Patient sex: M
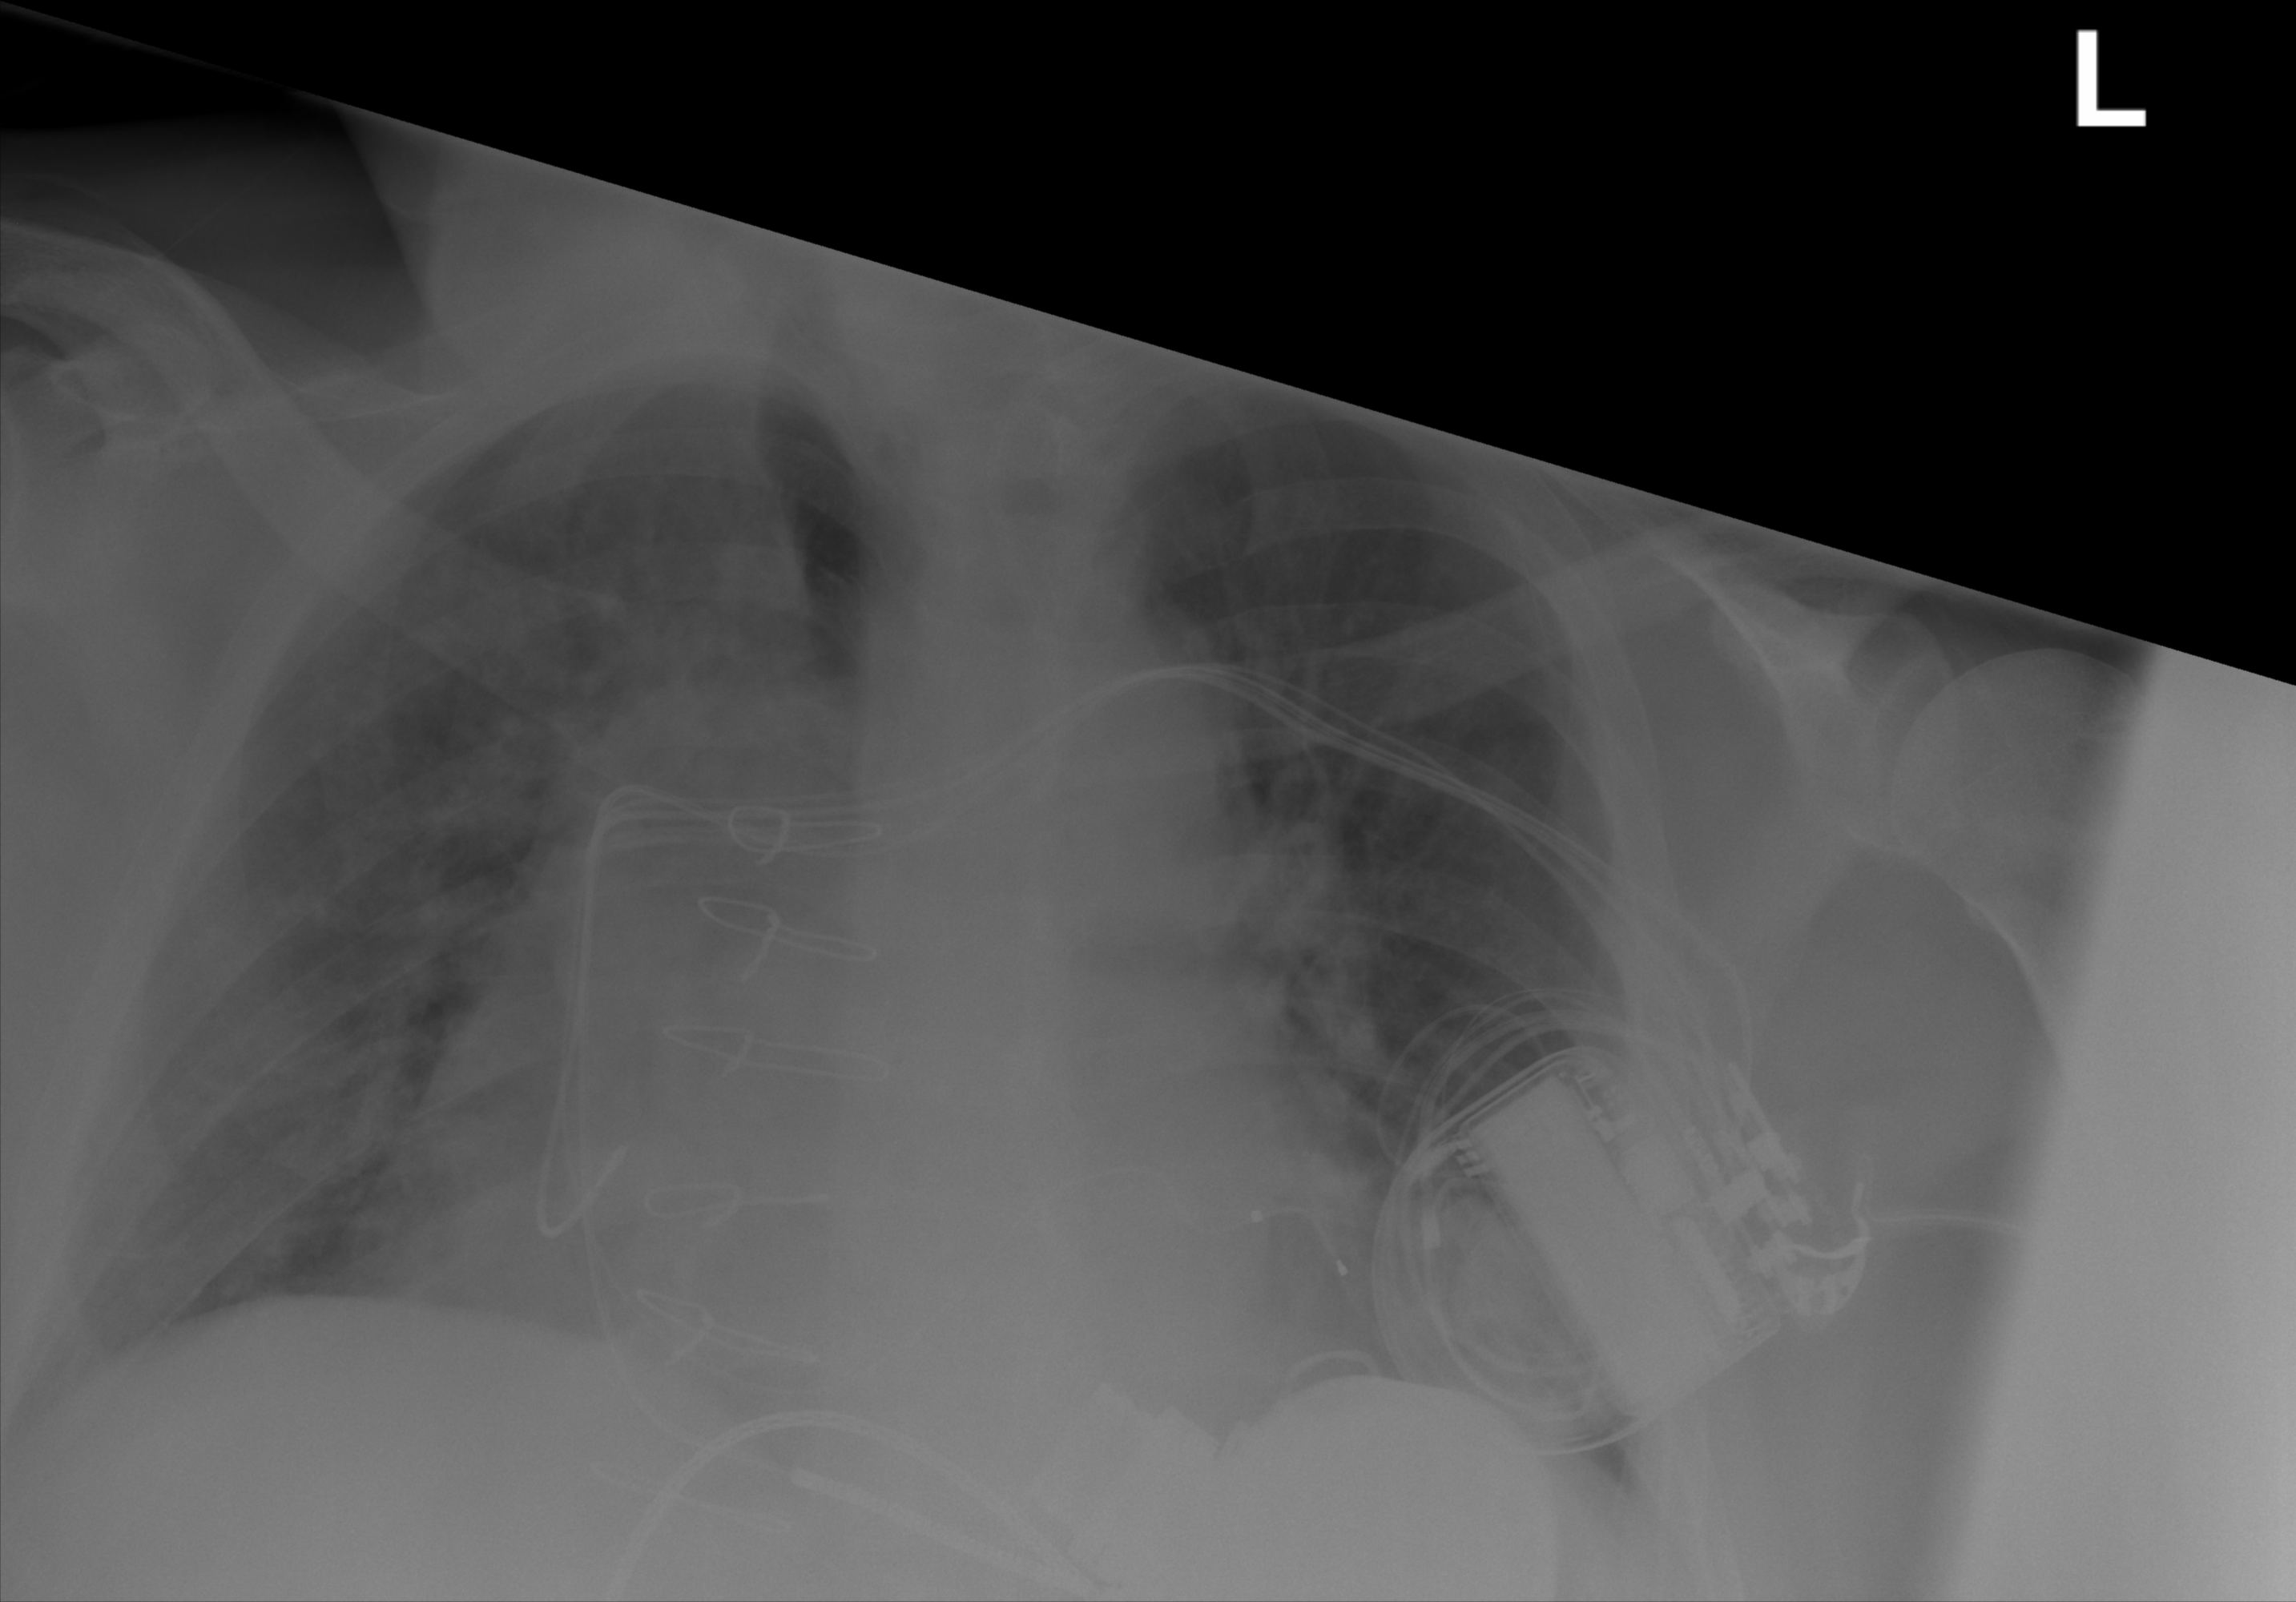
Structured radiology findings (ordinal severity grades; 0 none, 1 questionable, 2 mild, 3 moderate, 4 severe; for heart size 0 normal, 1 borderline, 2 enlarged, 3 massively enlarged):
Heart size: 2
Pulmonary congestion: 3
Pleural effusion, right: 1
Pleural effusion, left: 1
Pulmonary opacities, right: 0
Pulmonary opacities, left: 0
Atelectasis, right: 0
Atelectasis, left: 0